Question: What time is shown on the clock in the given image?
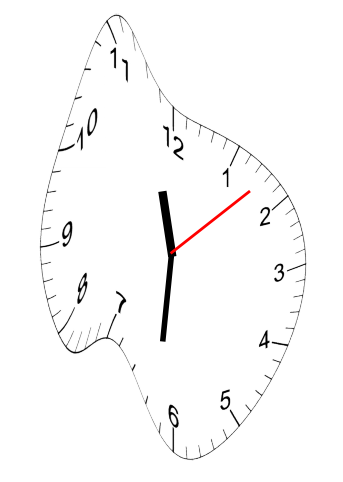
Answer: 11:31:08